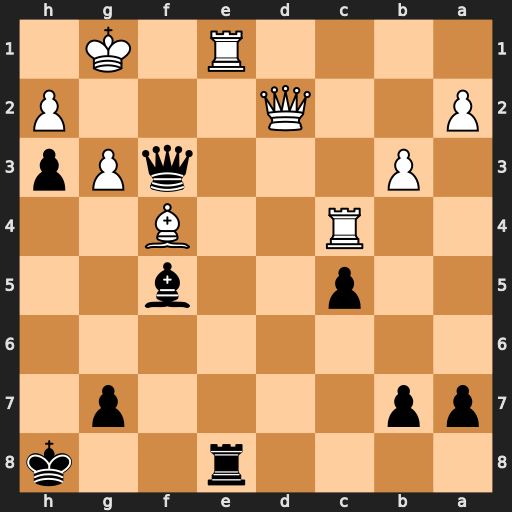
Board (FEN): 4r2k/pp4p1/8/2p2b2/2R2B2/1P3qPp/P2Q3P/4R1K1
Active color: b
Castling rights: -
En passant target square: -
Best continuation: Rxe1+ Qxe1 Qg2#